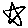
Label: star